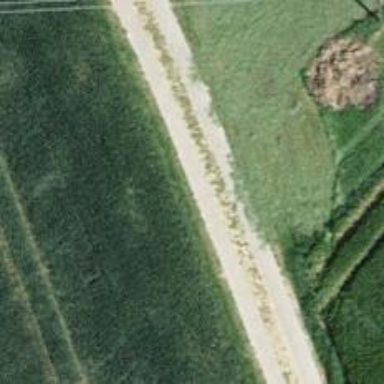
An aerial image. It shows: Track road with concrete lanes of grade1 quality.